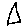
Label: triangle